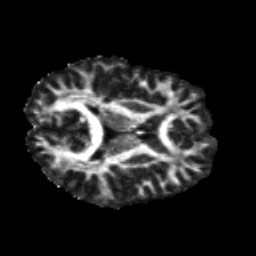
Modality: FA
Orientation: axial
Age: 20
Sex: male
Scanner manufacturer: siemens
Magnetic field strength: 3 T
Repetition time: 8.8 s
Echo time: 0.085 s